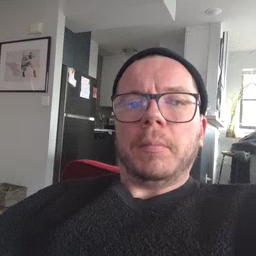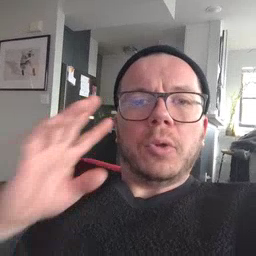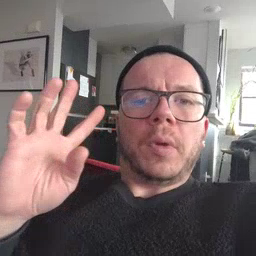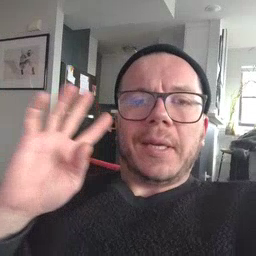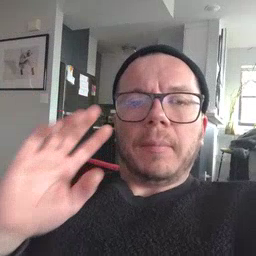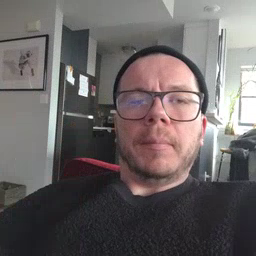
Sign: noisy